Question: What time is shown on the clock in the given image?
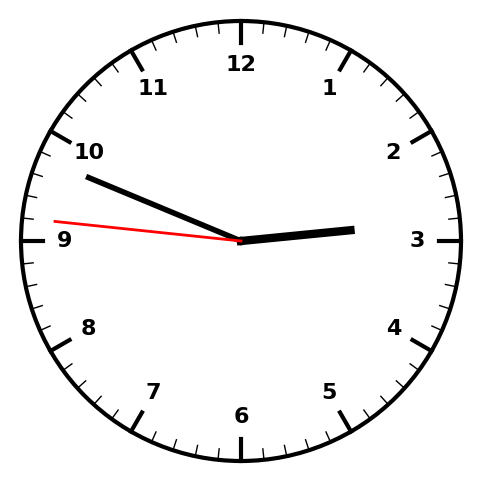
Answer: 02:48:46